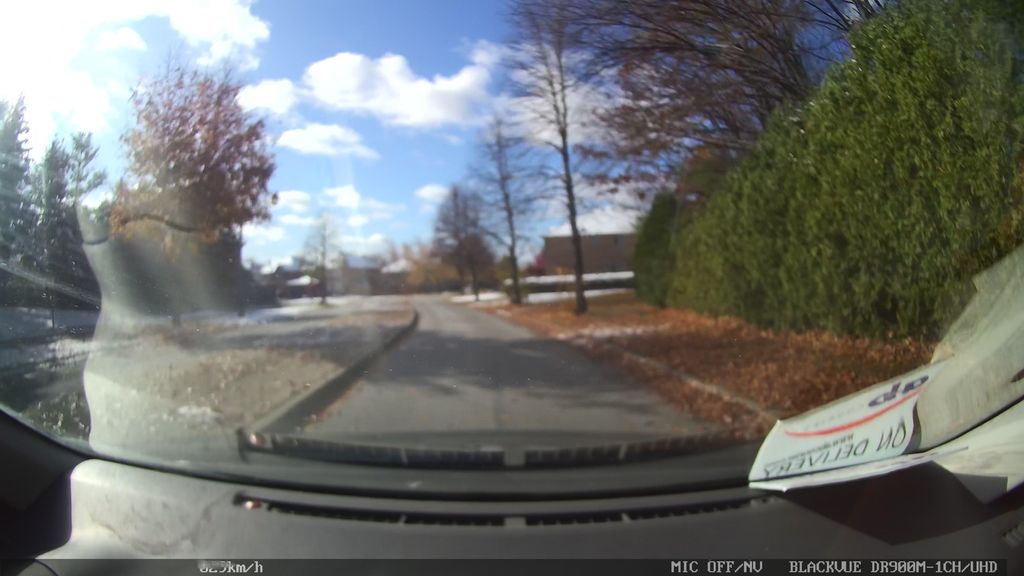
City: toronto